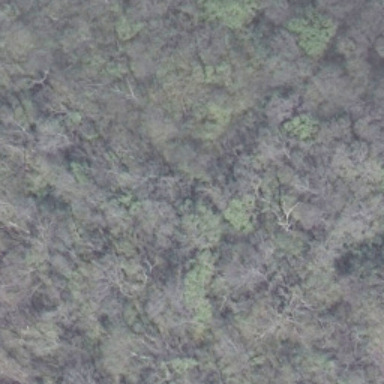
This is a dense forest with green and grey plants .